Aerial crown-view tile of a tropical tree (Barro Colorado Island, Panama), acquired 20250317:
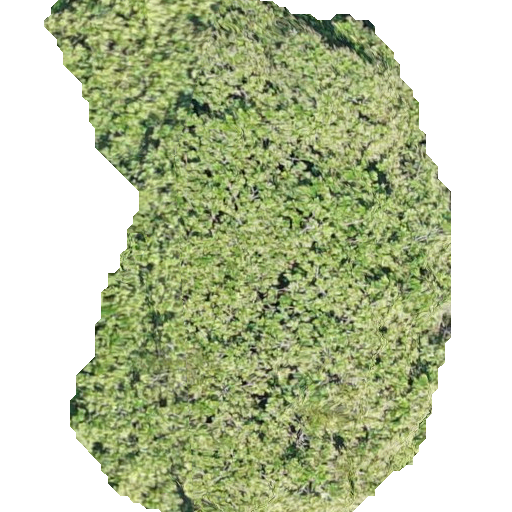
Species: Anacardium excelsum
GBIF accepted scientific name: Anacardium excelsum
Crown area: 257.051 m²